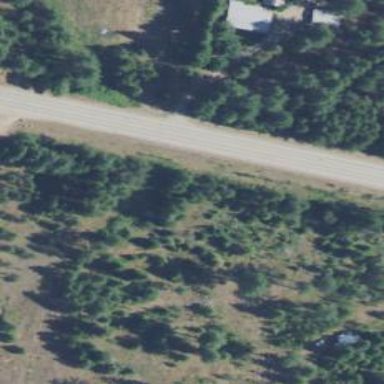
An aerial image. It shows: Primary highway.